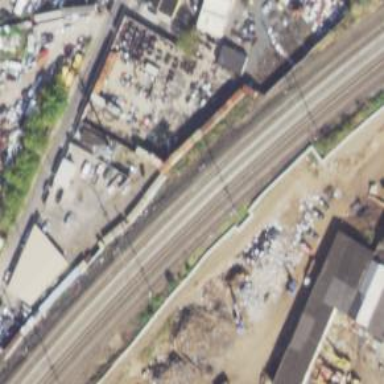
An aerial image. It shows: Railway track with contact line for electrification.